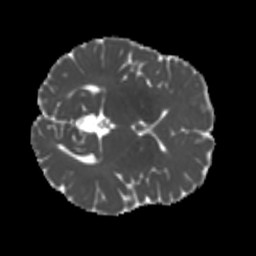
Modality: MD
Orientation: axial
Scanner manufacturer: siemens
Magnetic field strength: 3 T
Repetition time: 4 s
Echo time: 0.0594 s